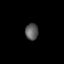
Tissue: lung
Cell type: Endothelial cells
Senescence score: 0.5477
Nuclear area (px): 205
Mean DAPI intensity: 93.776